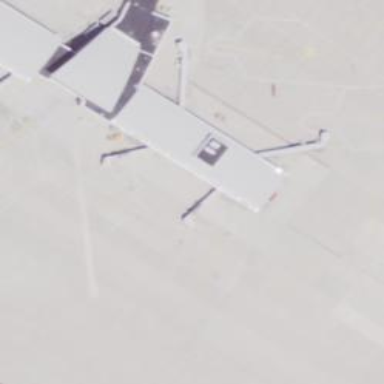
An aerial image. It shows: Footway bridge in the airside area.